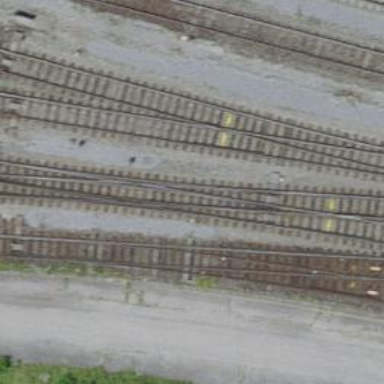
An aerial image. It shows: Single-track railway yard.